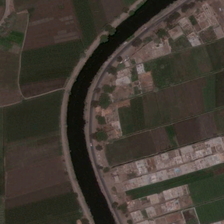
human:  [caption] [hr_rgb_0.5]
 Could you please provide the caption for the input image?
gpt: many pieces of farmlands and some sparse green trees are in two sides of a curved river .

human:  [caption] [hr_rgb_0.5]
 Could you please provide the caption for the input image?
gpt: a vehicle is on the road beside the river .

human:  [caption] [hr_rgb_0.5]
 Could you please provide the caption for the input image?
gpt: many pieces of farmlands and some sparse green trees are in two sides of a curved river .

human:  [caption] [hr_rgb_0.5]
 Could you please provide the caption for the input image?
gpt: a crooked river flows through a large area .

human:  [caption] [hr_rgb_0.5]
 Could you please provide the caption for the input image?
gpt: a crooked river flows through a large area .